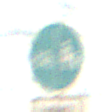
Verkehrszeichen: GetrennterRadUndGehwegRadwegLinks
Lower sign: BesondereFahrzeugeUndTransportgueter6
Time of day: Midday
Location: Outdoor (Beach)
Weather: PartlyCloudy
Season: NotSpecified
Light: Natural